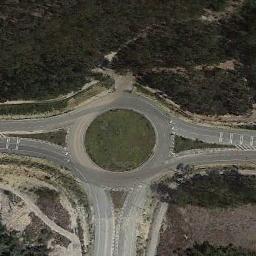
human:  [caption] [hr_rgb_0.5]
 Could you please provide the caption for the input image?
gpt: There are many trees beside the roundabout .

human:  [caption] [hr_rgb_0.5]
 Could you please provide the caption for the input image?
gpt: The roundabout is on the bare land next to trees .

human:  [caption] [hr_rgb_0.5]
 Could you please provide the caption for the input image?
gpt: The roundabout with three exits and entrances is next to a forest .

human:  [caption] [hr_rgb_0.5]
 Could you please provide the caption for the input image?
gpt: There are several moving vehicles on the road at the roundabout, With some trees and a large lawn around the roundabout .

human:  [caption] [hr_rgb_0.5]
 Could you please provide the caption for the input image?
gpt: The roundabout is beside a green meadow .